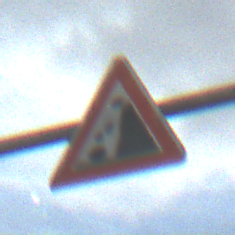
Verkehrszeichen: SteinschlagRechts
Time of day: Night
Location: Outdoor (Nature)
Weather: Overcast
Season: NotSpecified
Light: Artificial